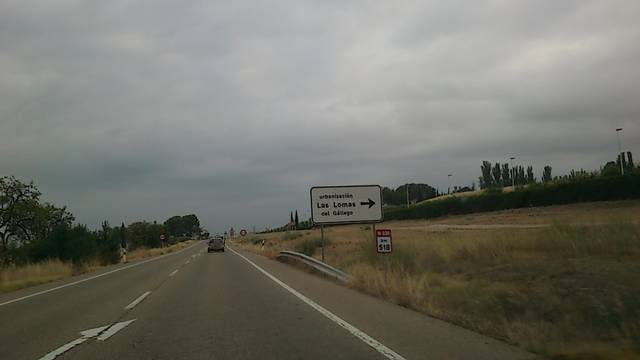
Region: Spain
Coordinates: 41.801, -0.8098